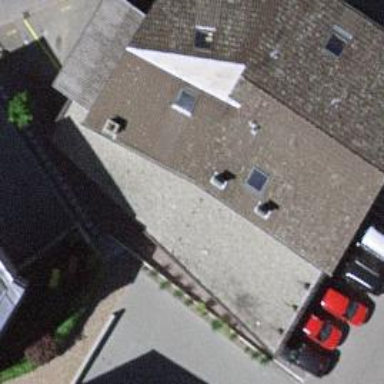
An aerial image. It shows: Restaurant.